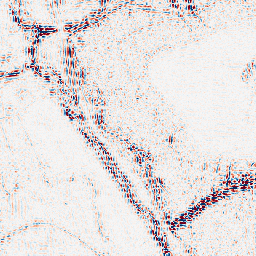
Category: wavelet
Decomposition family: wavelet_reverse_biorthogonal
Decomposition parameters: wavelet: rbio5.5
level: 2
Upsampling method: edge_directed
Upsampling parameters: scale: 2
Upsampling scale: 2